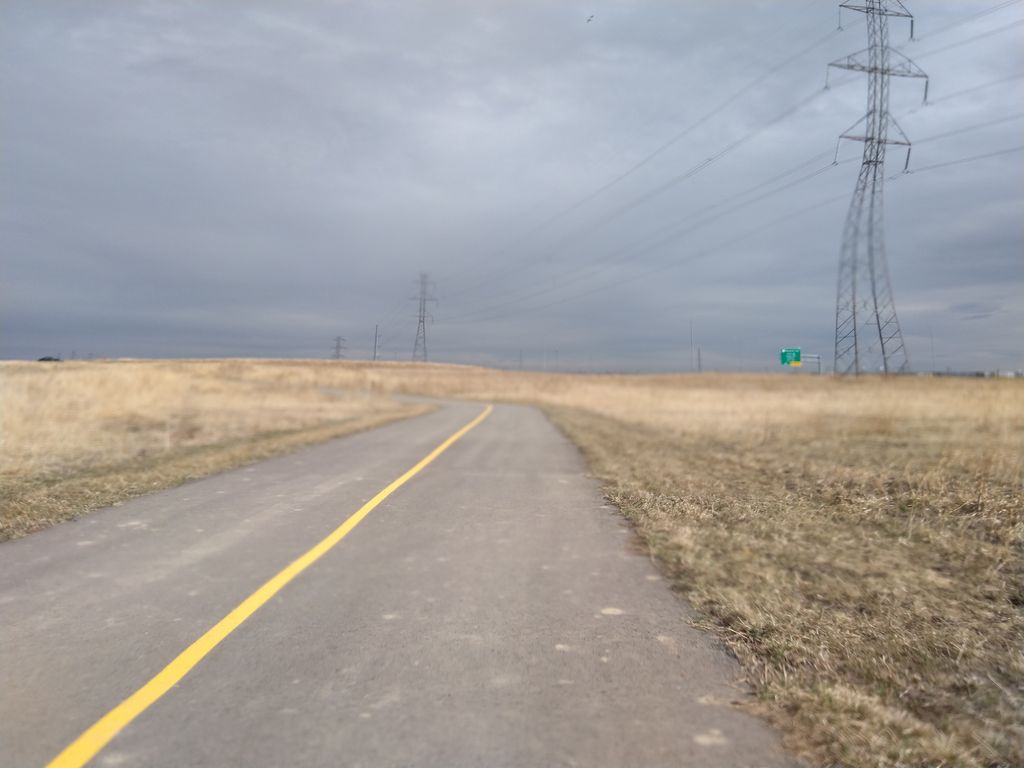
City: calgary